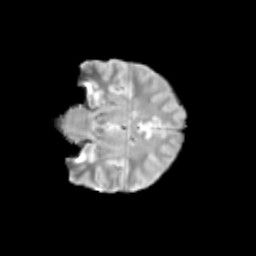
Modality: T2w
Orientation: coronal
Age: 12
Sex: male
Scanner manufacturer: siemens
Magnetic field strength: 3 T
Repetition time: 3.8 s
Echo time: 0.07 s